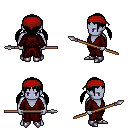
a pixel art fantasy rpg character, male body template, dark elf, purple skin, red robe, gold greaves, black twin-tailed hairstyle, red bandana, metal boots, spear, four views (front, back, left, right), 2x2 character sprite sheet, small pixel art, hard edges, no anti-aliasing